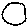
Label: moon